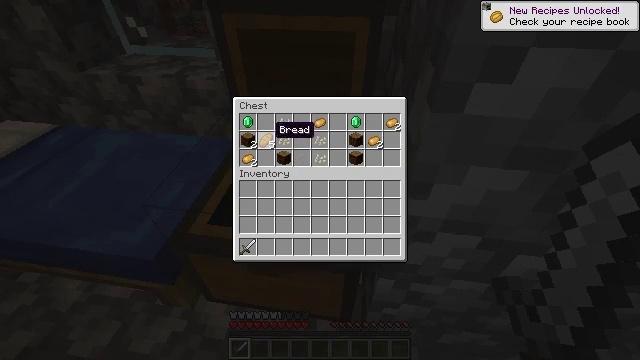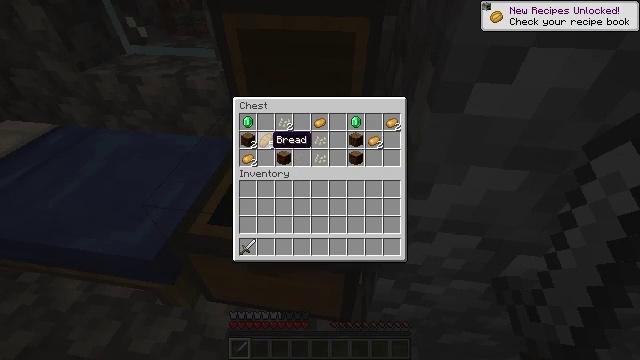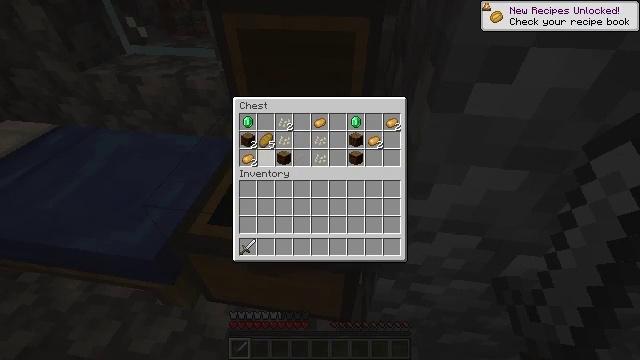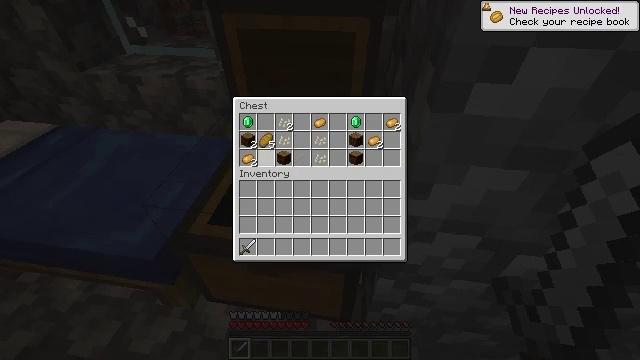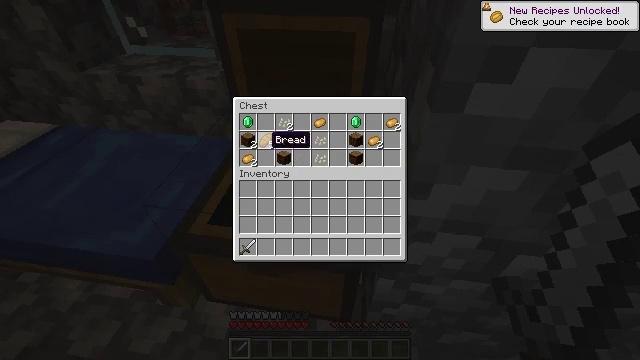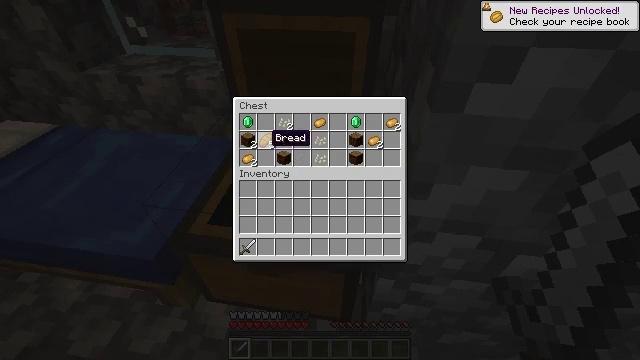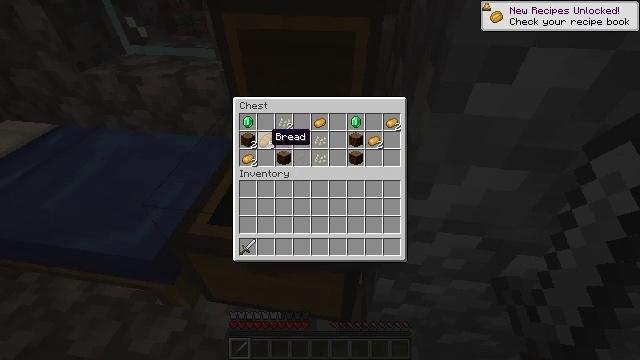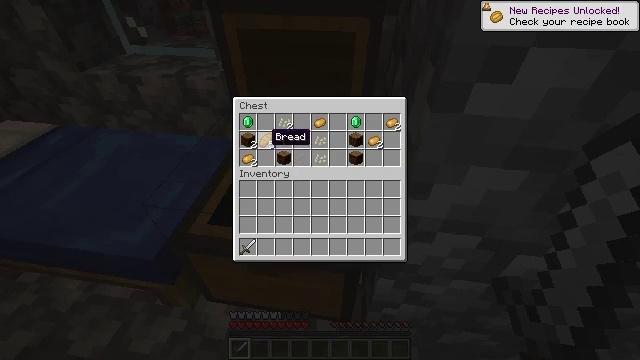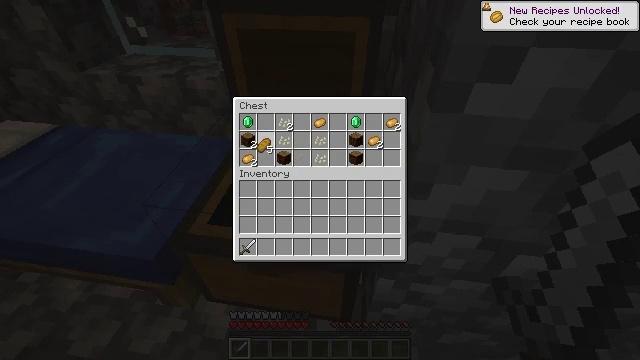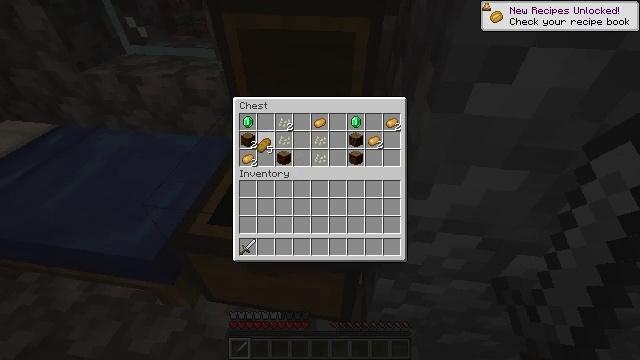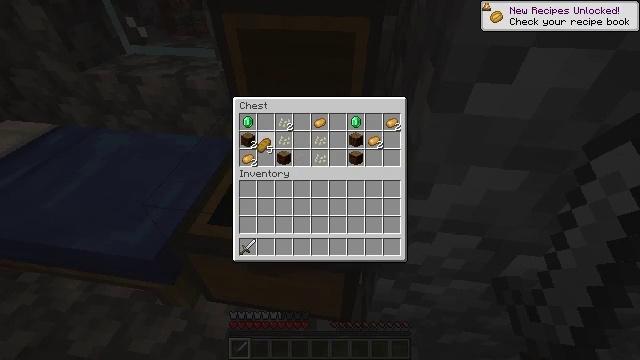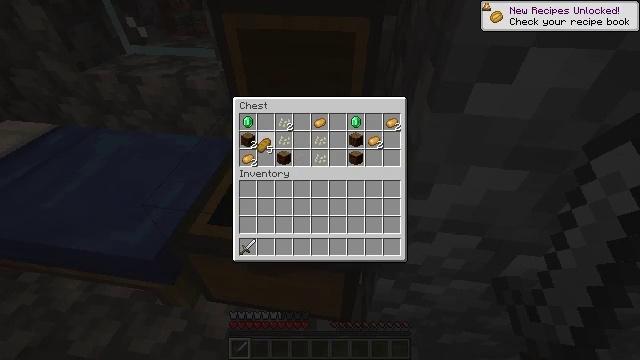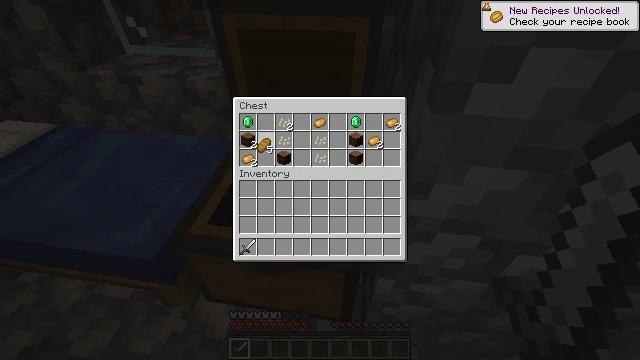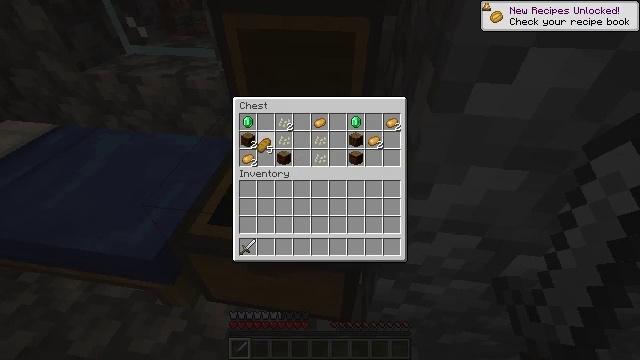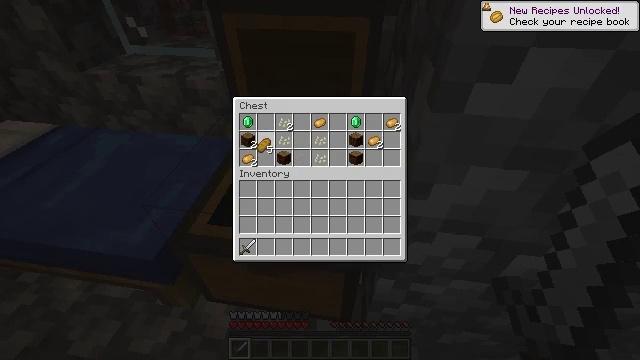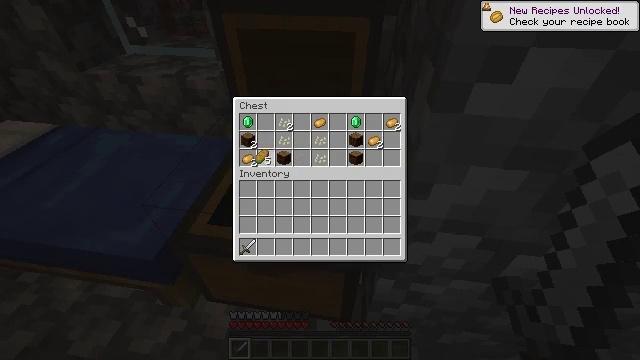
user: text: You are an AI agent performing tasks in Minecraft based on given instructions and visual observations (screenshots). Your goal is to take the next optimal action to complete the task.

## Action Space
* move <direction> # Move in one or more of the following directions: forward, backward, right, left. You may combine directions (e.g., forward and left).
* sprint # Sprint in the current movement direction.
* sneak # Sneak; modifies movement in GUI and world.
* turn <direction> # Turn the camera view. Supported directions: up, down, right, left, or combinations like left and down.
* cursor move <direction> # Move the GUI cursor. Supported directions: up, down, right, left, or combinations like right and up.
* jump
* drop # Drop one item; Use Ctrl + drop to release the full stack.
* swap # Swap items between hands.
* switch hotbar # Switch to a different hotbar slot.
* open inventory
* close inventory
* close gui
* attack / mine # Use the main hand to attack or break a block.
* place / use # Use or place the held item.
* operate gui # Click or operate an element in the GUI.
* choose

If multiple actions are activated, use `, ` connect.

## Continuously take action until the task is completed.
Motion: motion action
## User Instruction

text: Destroy the spruce leaves to get sticks and saplings.
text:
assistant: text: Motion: cursor move down
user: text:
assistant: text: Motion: no_op
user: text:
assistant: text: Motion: no_op
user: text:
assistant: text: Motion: no_op
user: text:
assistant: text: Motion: no_op
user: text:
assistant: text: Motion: no_op
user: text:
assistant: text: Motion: no_op
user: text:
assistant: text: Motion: operate gui
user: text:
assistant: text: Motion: no_op
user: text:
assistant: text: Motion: no_op
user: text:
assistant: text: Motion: no_op
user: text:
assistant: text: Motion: no_op
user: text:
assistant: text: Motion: no_op
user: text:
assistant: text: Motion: no_op
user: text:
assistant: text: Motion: cursor move down
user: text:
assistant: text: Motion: cursor move down
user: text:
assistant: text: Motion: cursor move down
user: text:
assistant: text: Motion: no_op
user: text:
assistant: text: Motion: operate gui
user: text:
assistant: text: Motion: operate gui
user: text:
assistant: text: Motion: operate gui
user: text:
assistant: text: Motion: no_op
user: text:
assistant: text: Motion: no_op
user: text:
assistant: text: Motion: no_op
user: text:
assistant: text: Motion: cursor move up
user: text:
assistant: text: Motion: cursor move up
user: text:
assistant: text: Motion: sneak
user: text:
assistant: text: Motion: sneak
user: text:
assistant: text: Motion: sneak
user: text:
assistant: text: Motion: sneak